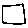
Label: square